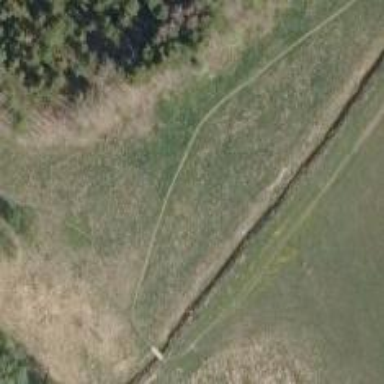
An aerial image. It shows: Path.